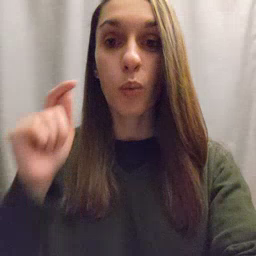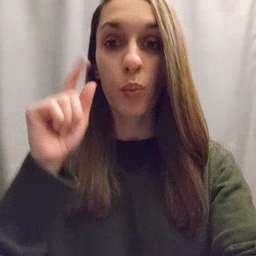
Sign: wake